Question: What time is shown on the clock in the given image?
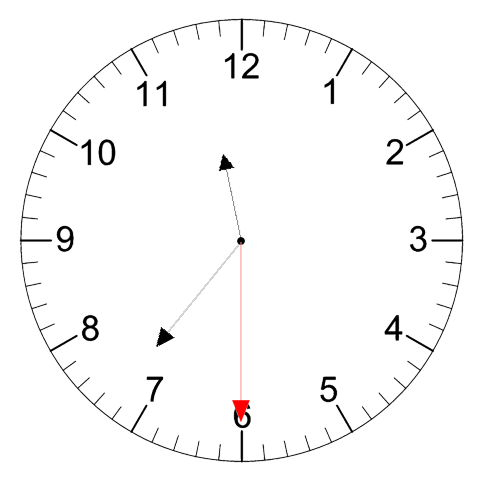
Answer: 11:36:30